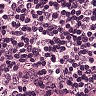
Metastatic tissue present: no